The picture encodes a bearing's raw vibration samples as pixel intensities in a 2-D grid. Diagnose the bearing from this image, choosing from: normal, inner_race, outer_race, ball.
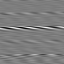
Answer: outer_race